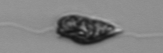
Label: Euglena